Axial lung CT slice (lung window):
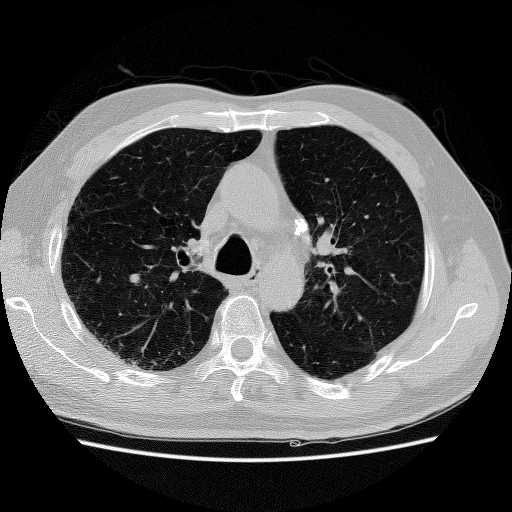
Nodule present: no